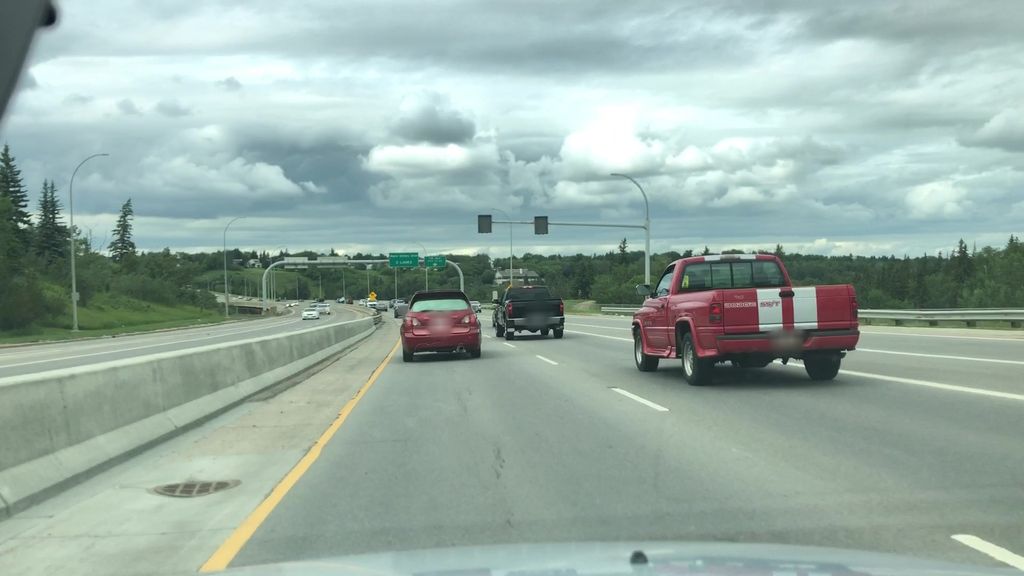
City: edmonton